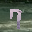
Label: 7